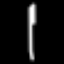
Label: pencil